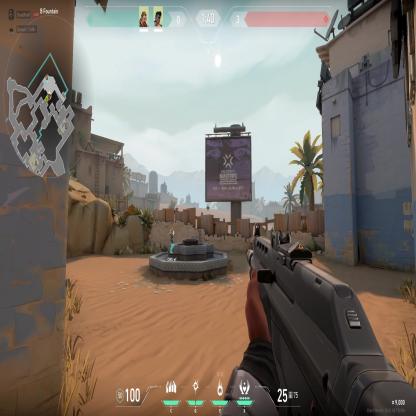
Label: teammate